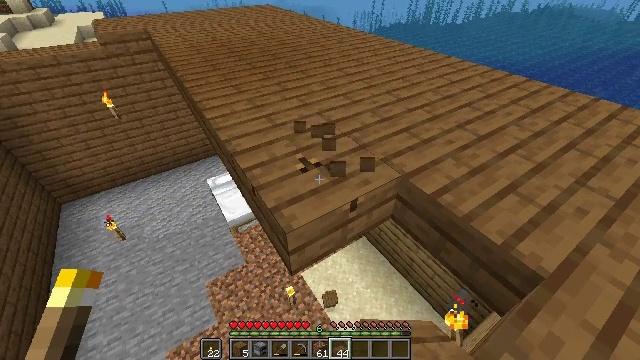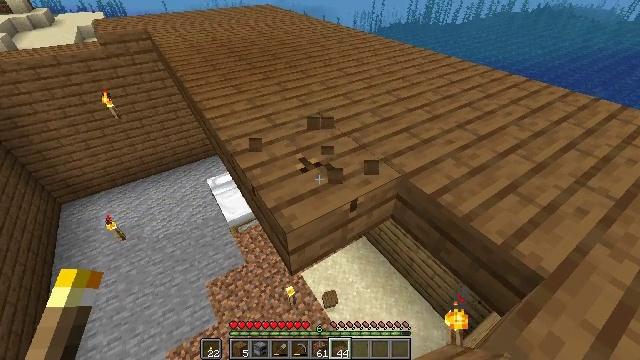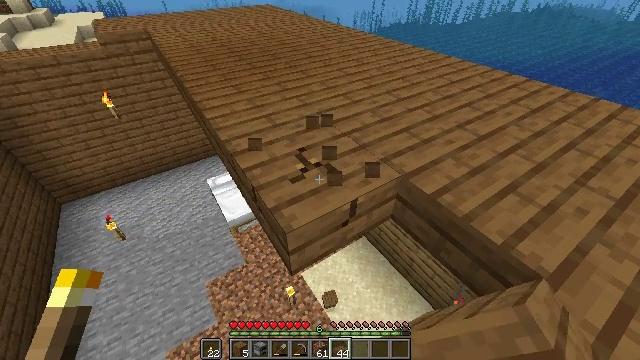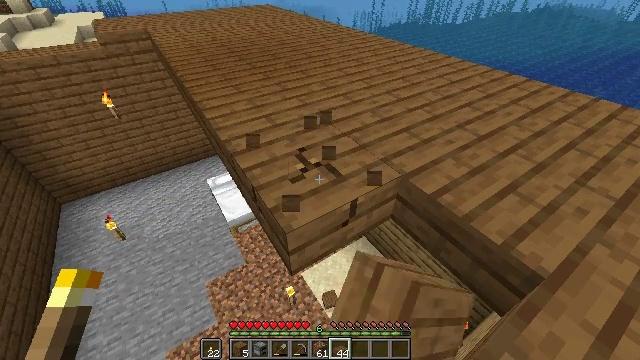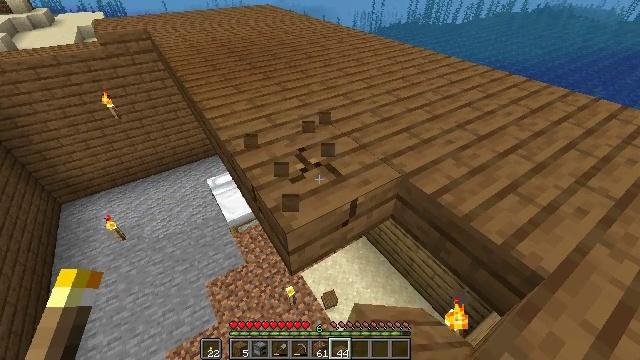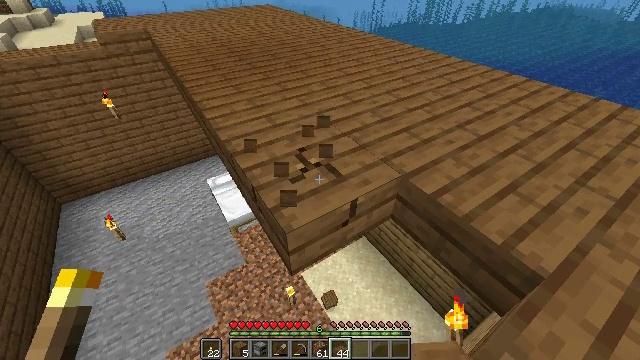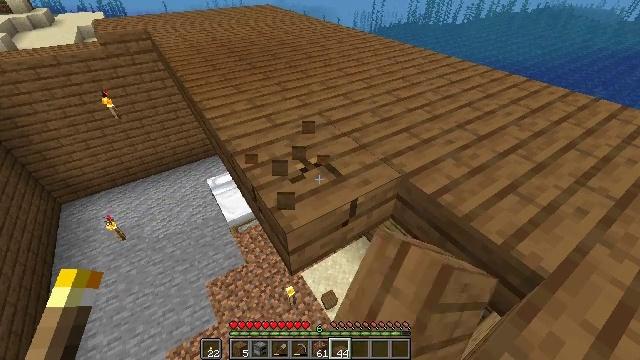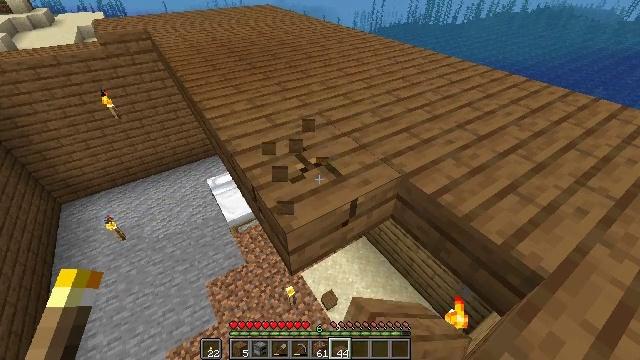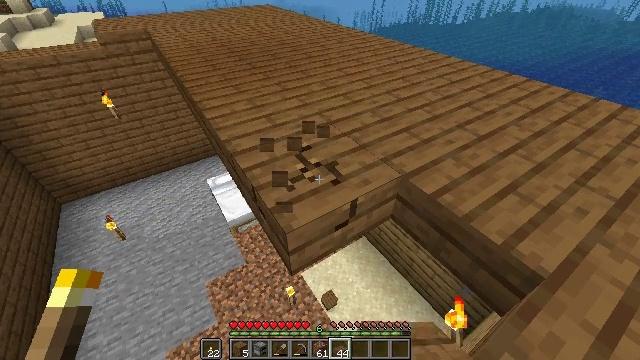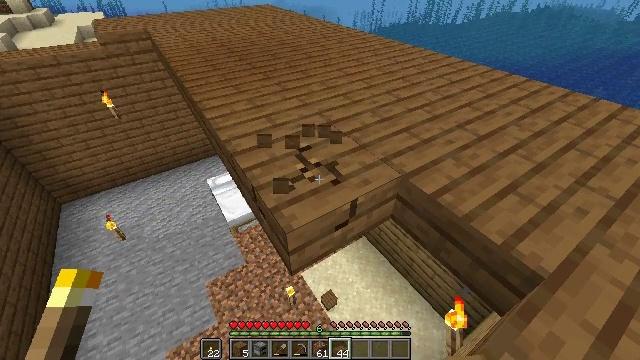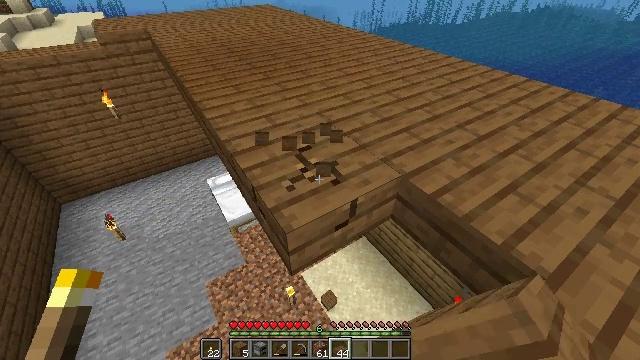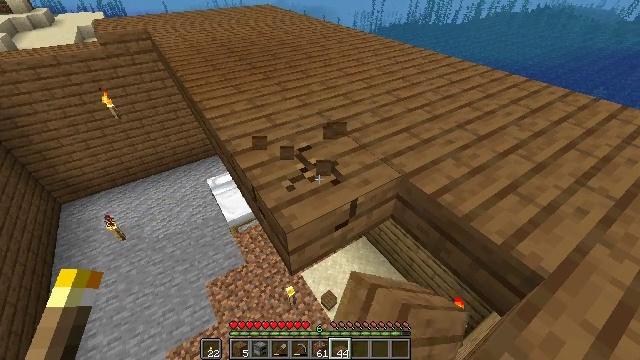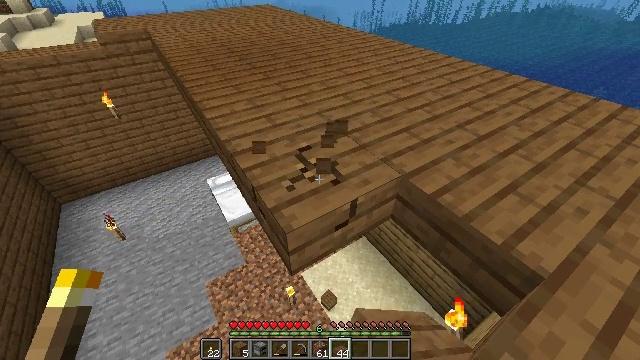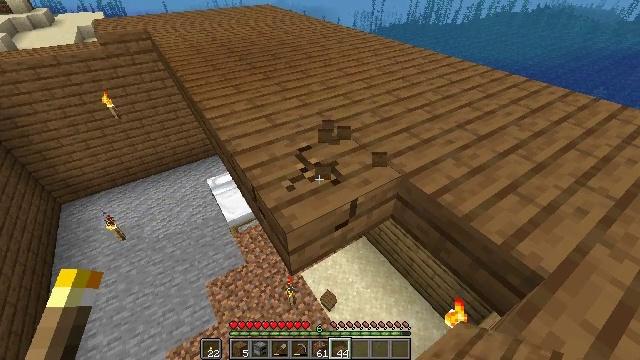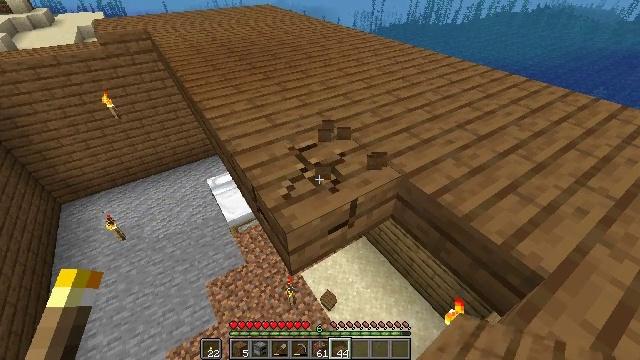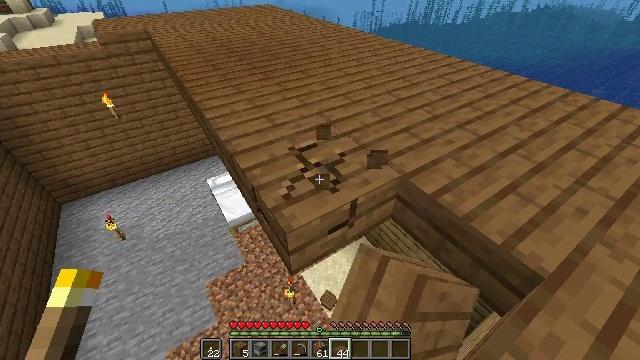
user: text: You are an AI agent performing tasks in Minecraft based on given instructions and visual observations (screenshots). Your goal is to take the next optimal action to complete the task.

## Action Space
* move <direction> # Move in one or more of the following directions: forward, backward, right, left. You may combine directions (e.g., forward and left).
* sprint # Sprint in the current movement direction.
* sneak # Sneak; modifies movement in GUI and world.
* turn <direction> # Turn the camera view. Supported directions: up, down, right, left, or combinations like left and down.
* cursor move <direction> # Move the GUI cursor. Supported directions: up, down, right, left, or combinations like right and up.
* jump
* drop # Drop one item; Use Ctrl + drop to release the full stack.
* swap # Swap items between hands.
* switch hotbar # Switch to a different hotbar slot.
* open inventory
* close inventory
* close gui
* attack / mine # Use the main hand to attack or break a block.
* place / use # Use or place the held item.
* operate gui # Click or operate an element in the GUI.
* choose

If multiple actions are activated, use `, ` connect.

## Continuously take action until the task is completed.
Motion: motion action
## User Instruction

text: Break the spruce slab from a structure.
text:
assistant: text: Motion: sneak, attack / mine
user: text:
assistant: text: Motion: sneak, attack / mine
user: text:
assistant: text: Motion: sneak, attack / mine
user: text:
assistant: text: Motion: sneak, attack / mine
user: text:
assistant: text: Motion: sneak, attack / mine
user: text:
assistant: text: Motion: sneak, attack / mine
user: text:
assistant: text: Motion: sneak, attack / mine
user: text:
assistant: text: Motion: sneak, attack / mine
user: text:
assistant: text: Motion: sneak, attack / mine
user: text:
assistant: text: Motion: sneak, attack / mine
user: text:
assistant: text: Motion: sneak, attack / mine
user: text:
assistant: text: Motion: sneak, attack / mine
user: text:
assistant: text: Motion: sneak, attack / mine
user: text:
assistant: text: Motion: sneak, attack / mine
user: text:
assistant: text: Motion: sneak, attack / mine
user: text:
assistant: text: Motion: sneak, attack / mine
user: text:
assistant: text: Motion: sneak, attack / mine
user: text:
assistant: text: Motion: sneak, attack / mine
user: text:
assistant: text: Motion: sneak, attack / mine
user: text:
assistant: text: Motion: sneak, attack / mine
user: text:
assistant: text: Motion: sneak, attack / mine
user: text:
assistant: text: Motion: sneak, attack / mine
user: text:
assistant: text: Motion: sneak, attack / mine
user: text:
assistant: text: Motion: sneak, attack / mine
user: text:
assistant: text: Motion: sneak, attack / mine
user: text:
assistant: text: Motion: sneak, attack / mine
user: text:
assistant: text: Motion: sneak, attack / mine
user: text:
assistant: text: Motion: sneak, attack / mine
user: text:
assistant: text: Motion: sneak, attack / mine
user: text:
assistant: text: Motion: sneak, attack / mine